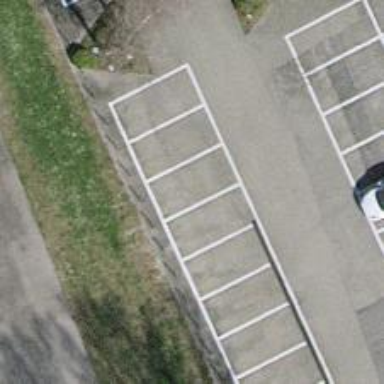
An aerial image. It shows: Bollard barrier.